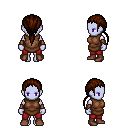
a pixel art fantasy rpg character, female body template, dark elf, purple skin, brown tunic, red pants, brown ponytail hairstyle, cloth bracers, brown shoes, four views (front, back, left, right), 2x2 character sprite sheet, small pixel art, hard edges, no anti-aliasing